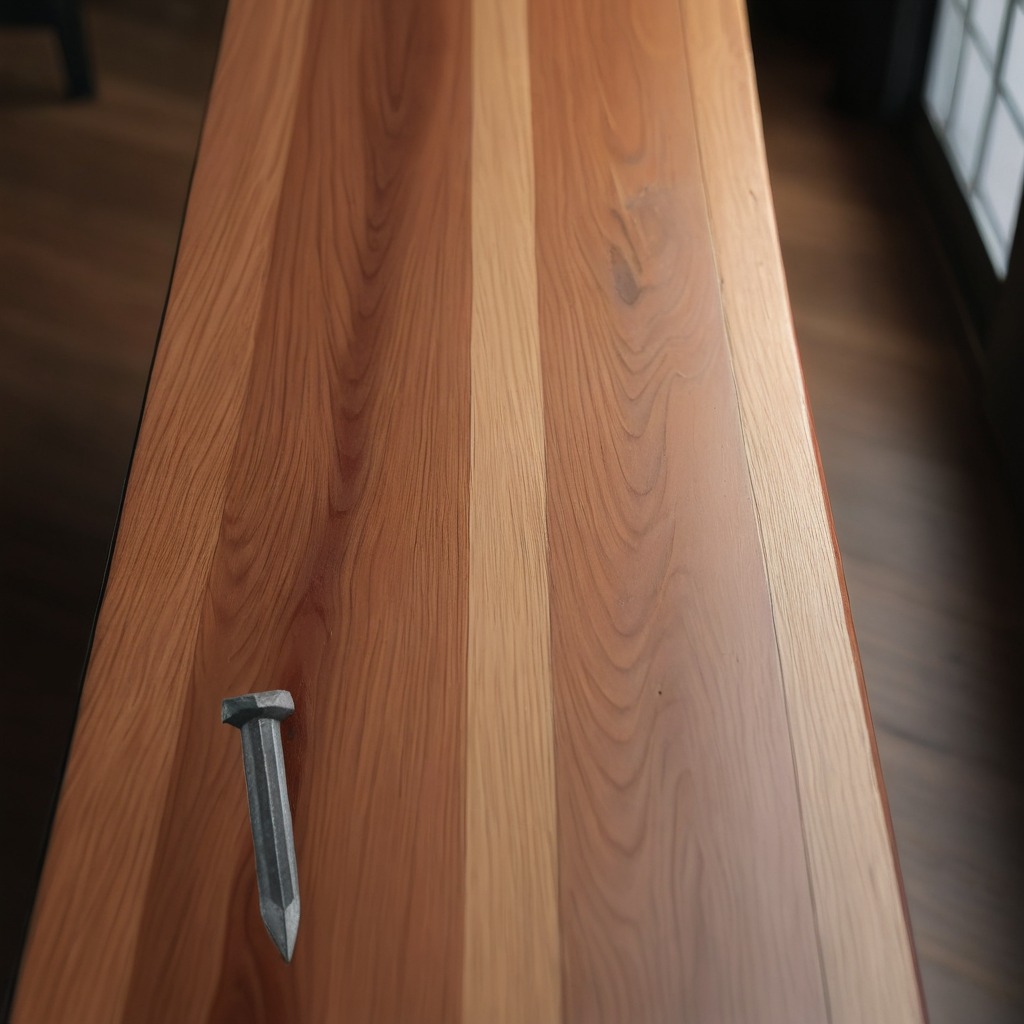
An iron nail is lying on a wooden table in a carpentry studio.